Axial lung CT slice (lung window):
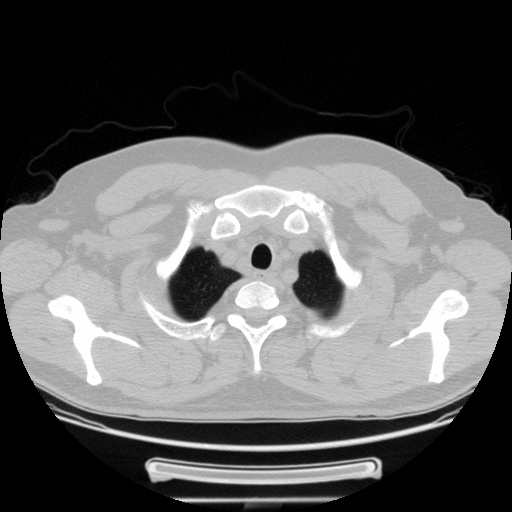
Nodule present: no